Question: Long time listener, first time caller here.
Ok, I apologize for the length of this post, but I want to be very clear on what I'm trying to do and what I've tried to hopefully guide your answers.
I am trying to create a grid of tiles (images) 100 x 100 and I will display only part of the grid at a time because the images are 240 x 120. By clicking buttons (note: no need for mouse scrolling, zooming, etc.), the user will scroll around horizontally and vertically.
As an analogy, take a checkers board that is set up to play and you are looking down on it. It would be quite simple to display, requiring only a few base images and putting them on a grid. Now, consider that you only wanted to show the bottom 1/3 of the board. Then when a user clicks up, they move their view to the middle and another click takes them to the top 1/3 of the board. This is a simple example of what I'm trying to accomplish except on a much larger grid with a smaller view / move.
1. First I wrote the code in PHP to draw the full 100x100 grid and everything looked great
2. Then I altered the code to actually write files for each square, saving them as X-Y.png
3. I got sucked into a world of map tools and zoomify type tools
4. I had some partial success writing my own solution
After getting the full map and tiles, I tried to figure out how the heck to scroll part of this window only. A light bulb went off: "what about something like how google maps does things!" That's when trouble started and I got sucked down the rabbit hole a bit researching all these map tools that really got me nowhere because, quite simply, they seem to be made only for displaying geographic maps.
I did, however, get led to Zoomify at one point or another and I thought it could really be an option. The first problem was I couldn't seem to get it to take my own tiles without one shot of the full image, so I tried every screen capture program under the sun to try getting a full shot of my browser with the full grid to let zoomify make them. Let's just say, that didn't work, but i tried with reduced size. It sort of worked, but lost a lot of quality and I realized that zoomify doesn't even really accomplish what I need because 1. the scroll is not that smooth; and 2. these images will eventually contain some links connected with their X-Y coords, which means I need control over how much is scrolled each time the up, down, left, right arrows will be clicked.
Ok, then I got back to the basics and I threw the grid in a DIV with overflow:hidden on the CSS. Great, now I had a window. I didn't want to load all of these images at once, though, so I drew only part of the grid in absolutely positioned DIVs with unique ID's (e.g. Tile_1_1). This was all looking great, but now I needed to make it appear that you are scrolling around the grid as you click the arrow buttons, so I threw it up to a javascript function for this. I had the javascript calculate the new X and new Y and swap the Image source of all the tiles since they are all named after their X/Y coordinates on the grid. Actually, this totally worked and now the map is scrolling. The problem is, it's a bit choppy to just change the image sources. There is no illusion that we are moving around this grid as much as the content is just instantly changing. and THIS my friends is where I need our help.
Where did I go wrong? Was I on the right track with this latest attempt? Do I need to totally rethink this or is there some simple fix for moving the tiles a little more elegantly than swapping the source?
Please keep in mind that I've gotten quite good with php, css, etc., but I never really invested much time in javascript, so you might need to do a little more explaining in that area.
P.S. this was the closest thing I could find on these boards, but it never really got to a clear answer: <URL>
I liked both Cobby and pseudosavant's answers. Pseudosavant's solution was really right up my ally with letting CSS do most of the hard work, however I went with Cobby's solution. I thought it would give me a little more control and because I'm actually using a diamond grid, I could wrap my head around it better (not saying the other one wouldn't necessarily work also).
Here is what I did. I know the code is a little crude and needs some cleanup, but maybe it can help someone.
First I needed to find the relationship between my X and Y axis, so I drew myself a little diagram.

I quickly noticed that more X meant starting the diamond both farther left and higher to get the right coordinates in the center of the view (user defined start) and then offset by the Y coordinates to take off some of the negative left and lower the starting point.
Then, the PHP to draw the grid looks something like this ($xcoord and $ycoord come from a form):
'''
//draw the grid
//Offset leftStart and topStart by Xcoord
$leftStart = 360 - ($xcoord * 120);
$topStart = 360 - ($xcoord * 60);
//Offset leftStart and topStart by Ycoord
$leftStart += ($ycoord * 120);
$topStart -= ($ycoord * 60);
for($y = 1; $y <= 99; $y++) { //y min to y max
$left = $leftStart;
$top = $topStart;
for($x = 1; $x <= 99; $x++) { //x min to x max
//I only want to draw part of the square
if(($x < ($xcoord + 6) && $x > ($xcoord - 6)) && ($y < ($ycoord + 6) && $y > ($ycoord - 6))) {
//Put out the image - this is how i needed mine formated
echo " <div class="move" id="T" . $x . "_" . $y . "" style='position:absolute; left:" . $left . "px; top:" . $top . "px;'>
";
echo " <img src="./<path to your image>" . $x . "-" . $y . ".gif">
";
echo " </div>
";
}
$left = $left + 120;
$top = $top + 60;
}
$leftStart = $leftStart - 120;
$topStart = $topStart + 60;
}
'''
Throw a DIV around that with overflow:hidden and give it an ID (mine is #tileView). OK, now you have a diamond grid drawn inside your view and now we need to start moving it!
This is how my jquery looks. Sorry if it needs improvement, I just learned Jquery and Ajax yesterday.
'''
<script type="text/javascript" src="jquery.js"></script>
<script type="text/javascript">
$(document).ready(function(){
$("#top").click(function(){
var y = document.getElementById('ycoord').value;
var x = document.getElementById('xcoord').value;
$(".move").animate({"left": "-=120px", "top": "+=60px"}, 500);
changeImg(x, y, 'up');
$("#ycoord").val(parseInt( y ) - 1);
});
$("#bottom").click(function(){
var y = document.getElementById('ycoord').value;
var x = document.getElementById('xcoord').value;
$(".move").animate({"left": "+=120px", "top": "-=60px"}, 500);
changeImg(x, y, 'down');
$("#ycoord").val(parseInt( y ) + 1);
});
$("#left").click(function(){
var y = document.getElementById('ycoord').value;
var x = document.getElementById('xcoord').value;
$(".move").animate({"left": "+=120px", "top": "+=60px"}, 500);
changeImg(x, y, 'left');
$("#xcoord").val(parseInt( x ) - 1);
});
$("#right").click(function(){
var y = document.getElementById('ycoord').value;
var x = document.getElementById('xcoord').value;
$(".move").animate({"left": "-=120px", "top": "-=60px"}, 500);
changeImg(x, y, 'right');
$("#xcoord").val(parseInt( x ) + 1);
});
function changeImg(x, y, move){
$.ajax({
type: "POST",
url: "addImage.php",
data: 'x=' + x + '&y=' + y + '&move=' + move,
cache: false,
success: function(html){
$(html).appendTo($("#tileView"));
}
});
$.ajax({
type: "POST",
url: "removeImage.php",
data: 'x=' + x + '&y=' + y + '&move=' + move,
cache: false,
success: function(xml){
$("removeTile",xml).each(function(id) {
removeTile = $("removeTile",xml).get(id);
removeID = $("tileID",removeTile).text();
$("#" + removeID).remove();
});
}
});
}
});
</script>
'''
The ajax calls addImage.php to add a new row on the right spot and deleteImage.php to delete the row that's now out of view (i found without deleting those rows that things started running pretty slow).
In add image you just figure out the new position and output 's for the html to add in the page. For example part might look like this (but set the variables depending on move then go through the loop):
'''
if($_REQUEST["move"] == "up") {
$xmin = $x - 5;
$xmax = $x + 5;
$y = $y - 6;
$left = 360;
$top = -360;
for($i = $xmin; $i <= $xmax; $i++) {
$id = "T" . $i . "_" . $y;
$newTiles .= "<div class='move' style='position:absolute; left:" . $left . "px; top:" . $top . "px;' id='$id'><img src='./Map/TileGroup1/1-$i-$y.gif'></div>
";
$left += 120;
$top += 60;
}
}
'''
then just echo $newTiles out for your script to use.
Delete is similar, just putting out in xml the DIV ID's to delete because i couldn't get each() to work otherwise.
'''
if($_REQUEST["move"] == "up") {
$xmin = $x - 5;
$xmax = $x + 5;
$y = $y + 5;
echo "<?xml version="1.0"?>
";
echo "<response>
";
for($i = $xmin; $i <= $xmax; $i++) {
echo " <removeTile>
";
echo " <tileID>T" . $i . "_" . $y . "</tileID>
";
echo " </removeTile>
";
}
echo "</response>";
}
'''
Hope this helps someone. Thank you all for the ideas and support!
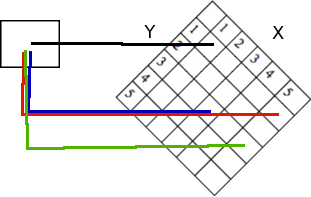
Answer: I think you need to go back to the approach of the whole grid being nested in a DIV with 'overflow:hidden' but use JavaScript to figure out which images should be visible and only load those images in as needed, then load in additional relevant images as the user scrolls to that area.
Scrolling of course should just manipulate the 'left' and 'top' CSS properties for your grid to move it with in the containing 'overflow: hidden' DIV. In your case, it would be easiest to being by just changing the positioning CSS properties in increments of your tile size (so you never have portions of tiles showing).
From a programming standpoint this is a bit of a pain to do but it sounds like you've already got a method to calculate which ones are/should be displaying?
With this method, it will have that initial as images are being loaded for the first time, but subsequent moving of the grid won't have to reload the same images. Once you've got this working, you can use jQuery or similar to animate the 'left' and 'top' properties to give a smooth scrolling effect.
Then, if you want, you can build on this further and allow partial scrolling of tiles and click-and-drag scrolling like Google Maps. Also if you want to work on performance, I'd recommending setting up an nginx server that listens on a few sub-domains of your site to serve up the tile images.
I recommend animating 'scrollLeft' and 'scrollTop' on the container 'div' (that has 'overflow: hidden') instead, will give much better performance/smoother scrolling.
---
There is a neat program called <URL>, while the OP deidn't use it it could be applicable for other people.